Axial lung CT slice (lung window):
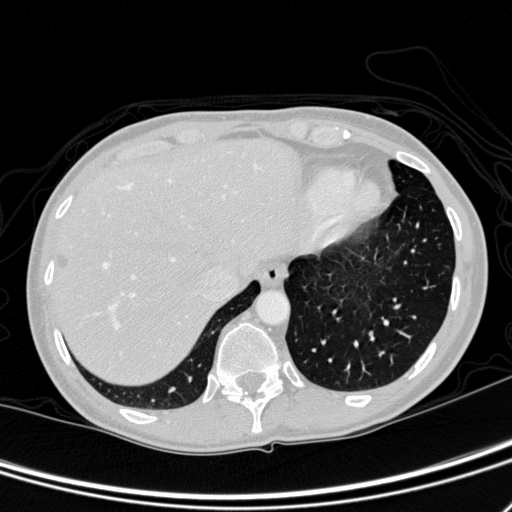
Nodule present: no